Field crop: maize
Growth stage: 1
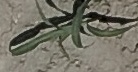
Species: sorghum